Question: I am using jquery ui sortable with connected lists. I have 2 problems with one most important requirement.
1. Items goes behind the other list while dragging li.ui-splitselect-item
2. Dragging item to right(when mouse is too right) creates Horizontal scroll
Lists 'ul.ui-splitselect-list' should have 'overflow-y:auto;' So Header of lists stay fixed
and only list items are scrolled

I previous asked this question on <URL> but didnt notice my important requirement was missing from solution so i opened question again with clarity.
<URL>
'''
<div class="ui-splitselect ui-helper-clearfix ui-widget ui-widget-content" style="height:200px;" >
<div class="ui-widget-content ui-splitselect-selected">
<div class="ui-widget-header ui-helper-clearfix">
List1
</div>
<ul id="sortable1" class="ui-splitselect-list" style="height: 332px;">
<li class="ui-splitselect-item ui-state-default">
<a class='ui-splitselect-handle-drag'><span class='ui-icon ui-icon-carat-2-n-s'></span></a>
<span class="ui-splitselect-handle-select">TEST-List1</span>
<a class="ui-splitselect-handle-move" href="#"><span class="ui-icon ui-icon-plus"></span></a>
</li>
</ul>
</div>
<div class="ui-widget-content ui-splitselect-available" >
<div class="ui-widget-header ui-helper-clearfix">
List2
</div>
<ul id="sortable2" class="ui-splitselect-list" style="height: 332px;">
</ul>
</div>
</div>
'''
'''
.ui-splitselect{font-size:.8em;width:100%!important;text-align:center;margin:0 auto;padding:0}
.ui-splitselect ul{-moz-user-select:none}
.ui-splitselect .ui-widget-header{border:none;font-size:11px}
.ui-splitselect-selected{height:100%!important;float:left;border:none;width:50%;margin:0;padding:0}
.ui-splitselect-available{height:100%!important;width:49.4%;float:left;border-top:none;border-bottom:none;border-right:none;margin:0;padding:0}
.ui-splitselect-list{height:92%!important;position:relative;list-style:none;overflow:auto;margin:0;padding:0}
.ui-splitselect-item{cursor:default;line-height:20px;height:20px;font-size:11px;list-style:none;display:list-item;white-space:nowrap;overflow:hidden;margin:1px;padding:0}
.ui-splitselect-item.ui-sortable-helper{z-index:99999}
.ui-splitselect-handle-select{float:left}
.ui-splitselect-handle-drag{float:left;height:20px;border-top:0;border-bottom:0;cursor:pointer;margin:0 10px 0 5px;padding:2px 5px}
.ui-splitselect-handle-move{text-decoration:none;cursor:pointer;float:right;height:20px;border-top:0;border-bottom:0;margin:0 5px 0 10px;padding:2px 5px}
'''
'''
$("#sortable1, #sortable2").sortable({
connectWith: ".ui-splitselect-list",
containment: ".ui-splitselect",
scroll: false,
placeholder: "ui-state-highlight ui-splitselect-item"
}).disableSelection();
'''
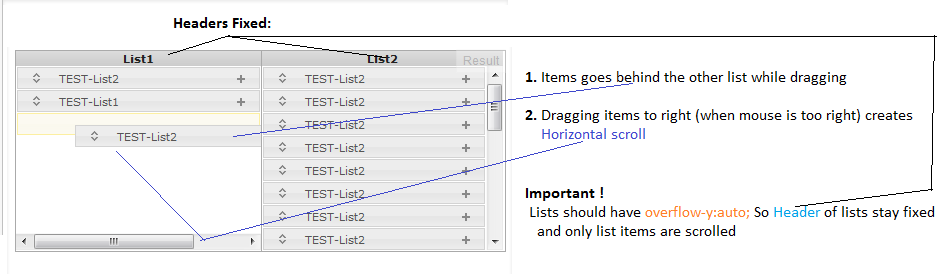
Answer: Try adding 'appendTo: document.body' and 'helper: clone' options for 'sortable', like this:
'''
$("#sortable1, #sortable2").sortable({
appendTo: document.body,
helper: "clone",
connectWith: ".ui-splitselect-list",
containment: ".ui-splitselect",
scroll: false,
placeholder: "ui-state-highlight ui-splitselect-item"
}).disableSelection();
'''
Js fiddle: <URL>
Trick is in creating sorting helper that clones your original element, and then appending it to body element to resolve 'zIndex' issues. All helpers are automatically removed after stop event of draggable and sortable, so it shouldn't mess your code :)
Hope it helps.